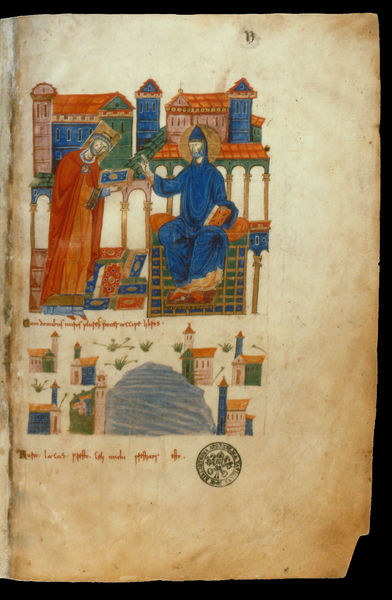
Titel: Codex Benedictus aus Montecassino
Institution: Vatikan, Biblioteca Apostolica Vaticana
Schlagwörter: blau, wasser, grün, menschen, stadt, grau, säulen, zeichnung, rot, bibel, häuser, kirche, gold, krone, turm, schrift, vergilbt, könig, thron, teppiche, kirchen, buch, burg, türme, seite, stempel, pergament, mittelalter, heiliger, schlüssel, karl, siegel, bildunterschrift, sigel, wörter, manuskript, weihung, keiser